Question: I am using Sql Server Management Studio 2008.
When I try to truncate a table using the following command
'''
truncate table MyTable
'''
it gives me an error saying
> > Cannot truncate table 'dbo.MyTable' because it is being referenced by a FOREIGN KEY constraint.
I know I have a foriegn Key in this table.
Now when I do the following
- 'Edit Top 200 Rows'- - 'Delete'

I am confused with this behaviour, please can some one let me know how and why this happens and how do I delete using truncate statement.
Thanks
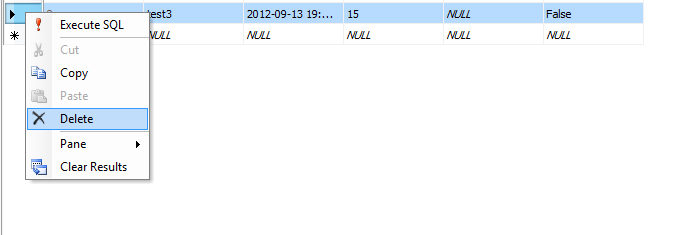
Answer: Basicly because there is a difference between 'DELETE' and 'TRUNCATE'
If you could do that even a simple delete would work for those records. (If there is no reference on them, or if an 'ON DELETE' statement is declared on the other table which made the reference to MyTable)
'''
DELETE FROM dbo.MyTable
'''
With the 'TRUNCATE' you can't do that. It is more then a 'DELETE'. You have to remove the 'CONSTRAINT' first and then you can make the Truncate. A Truncate is not allowed on a table which referenced by a forign_key.
And for example an other difference a Truncate command reserts the 'IDENTITY' columns as well, but a 'DELETE' not.
Here is a good article about it:
<URL>